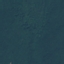
Land use / land cover: Forest